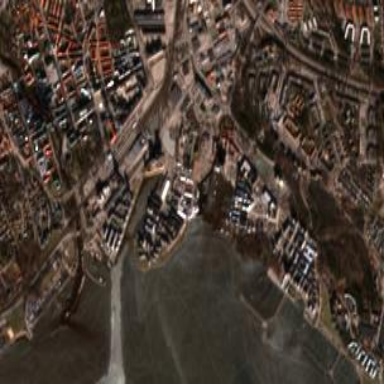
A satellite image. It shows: Man-made quay.